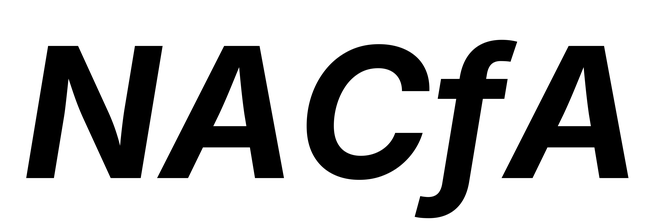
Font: Inter-Italic_Bold_Italic